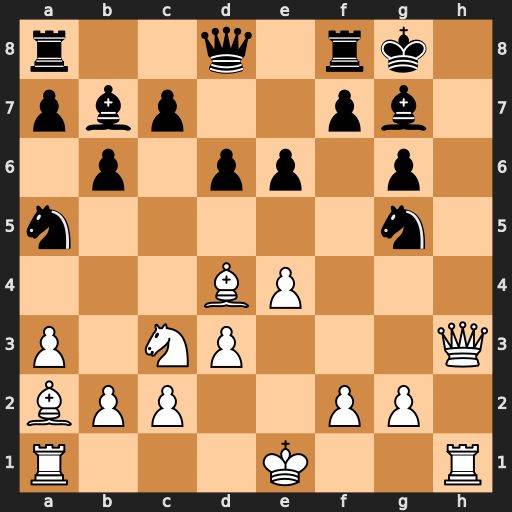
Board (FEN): r2q1rk1/pbp2pb1/1p1pp1p1/n5n1/3BP3/P1NP3Q/BPP2PP1/R3K2R
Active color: w
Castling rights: KQ
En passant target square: -
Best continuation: Qh8+ Bxh8 Rxh8#